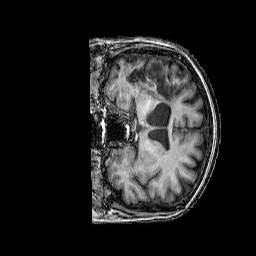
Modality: T1w
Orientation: coronal
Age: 74
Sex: female
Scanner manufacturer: siemens
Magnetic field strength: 3 T
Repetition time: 2.25 s
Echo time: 0.00411 s